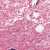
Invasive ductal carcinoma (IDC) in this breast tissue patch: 0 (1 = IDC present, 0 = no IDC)